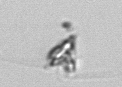
Label: Pyramimonas_longicauda